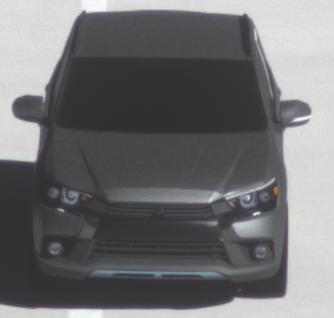
Make: Mitsubishi
Model: Outlander 2.0 Plug-In Hybrid
Detailed model: Outlander (III) Plug-In Hybrid
Model produced from: 2015/10
Model produced until: 2018/08
Doors: 5
Color: gray
Road condition: dry road
Daytime: morning or afternoon
Contrast: high contrast